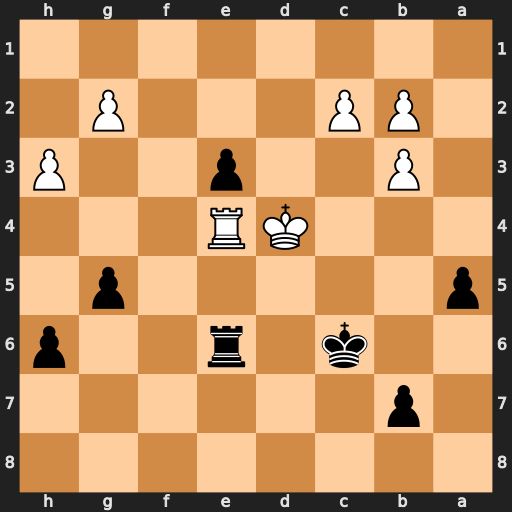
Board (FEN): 8/1p6/2k1r2p/p5p1/3KR3/1P2p2P/1PP3P1/8
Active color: b
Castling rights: -
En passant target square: -
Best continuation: Rxe4+ Kxe4 e2